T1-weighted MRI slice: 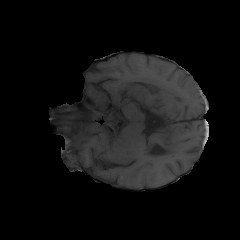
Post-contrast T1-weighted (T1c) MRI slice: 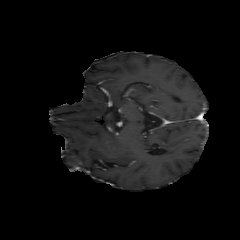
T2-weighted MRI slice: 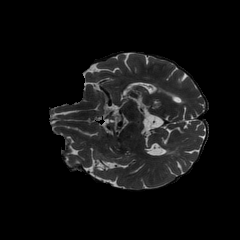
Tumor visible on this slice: no